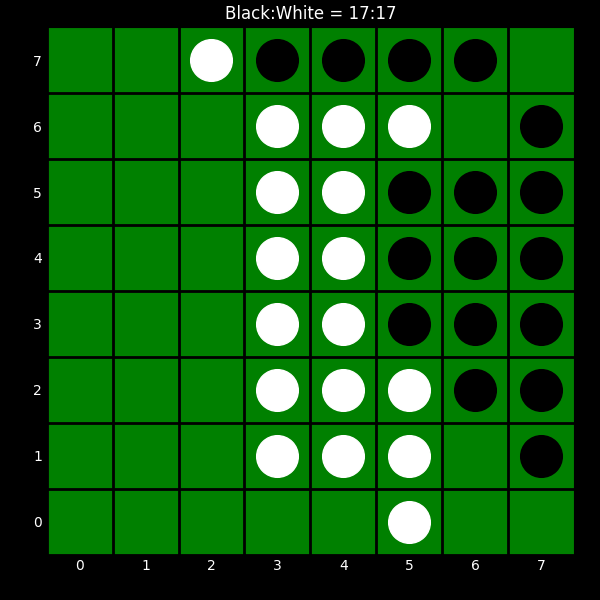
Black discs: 17
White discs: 17